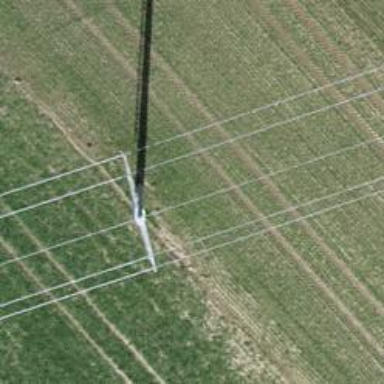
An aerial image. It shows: Power tower.